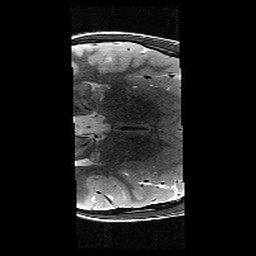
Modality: T2w
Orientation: axial
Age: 11
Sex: male
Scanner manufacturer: siemens
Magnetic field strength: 3 T
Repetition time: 8.46 s
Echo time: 0.067 s